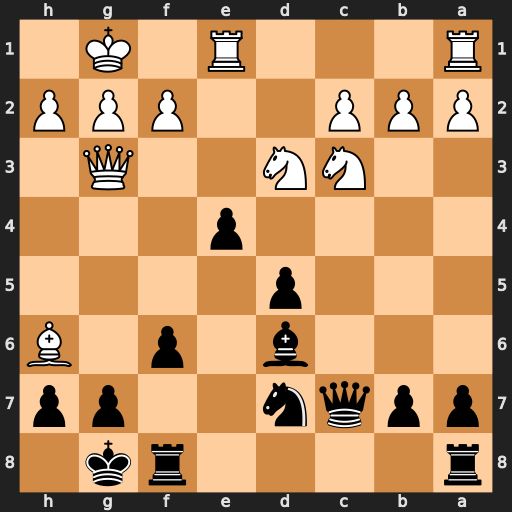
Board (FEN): r4rk1/ppqn2pp/3b1p1B/3p4/4p3/2NN2Q1/PPP2PPP/R3R1K1
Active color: b
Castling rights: -
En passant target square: -
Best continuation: Bxg3